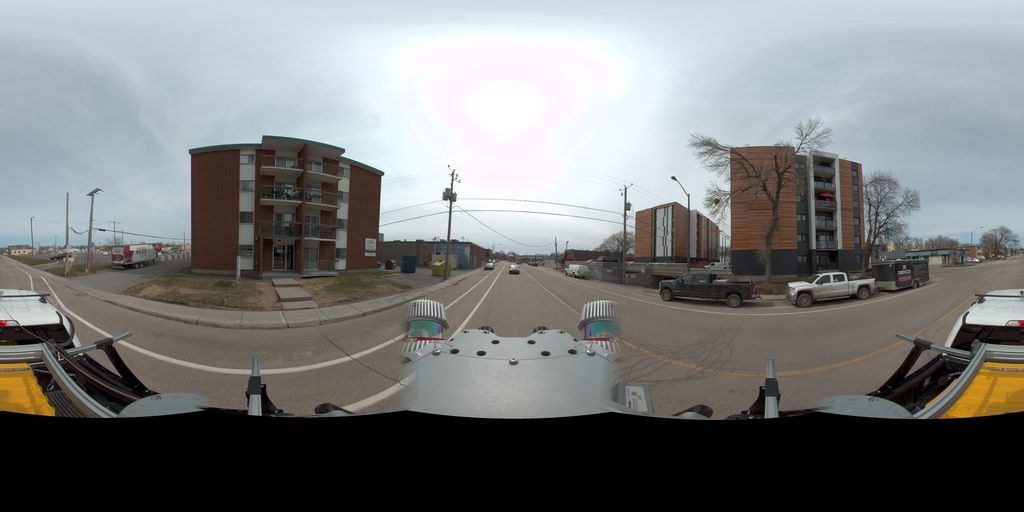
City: quebec_city